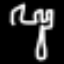
Label: fork